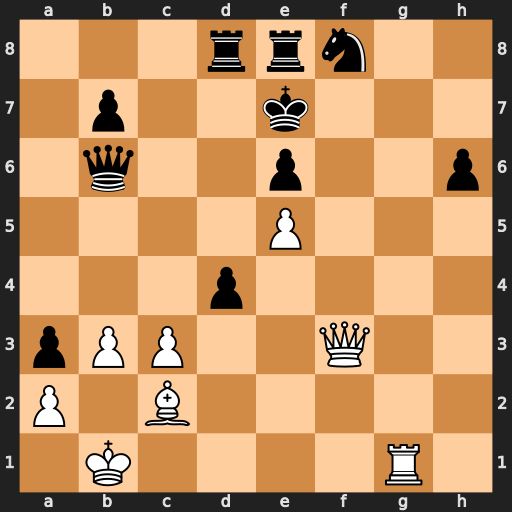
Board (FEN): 3rrn2/1p2k3/1q2p2p/4P3/3p4/pPP2Q2/P1B5/1K4R1
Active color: w
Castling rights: -
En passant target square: -
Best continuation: Rg7#